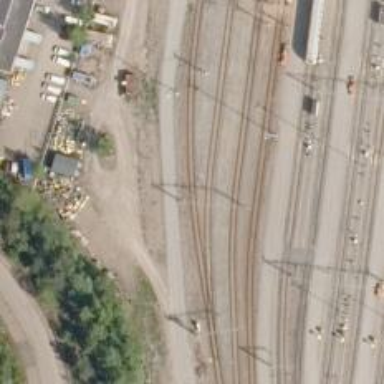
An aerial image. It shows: Railway signal.